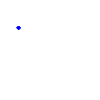
Particle: proton